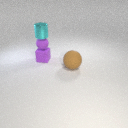
small cyan metal cylinder above small purple rubber cube